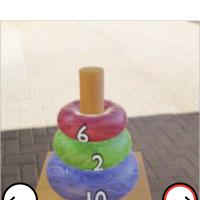
Task: sum
Answer: 18